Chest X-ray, PA view. Patient: 64 years old, sex M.
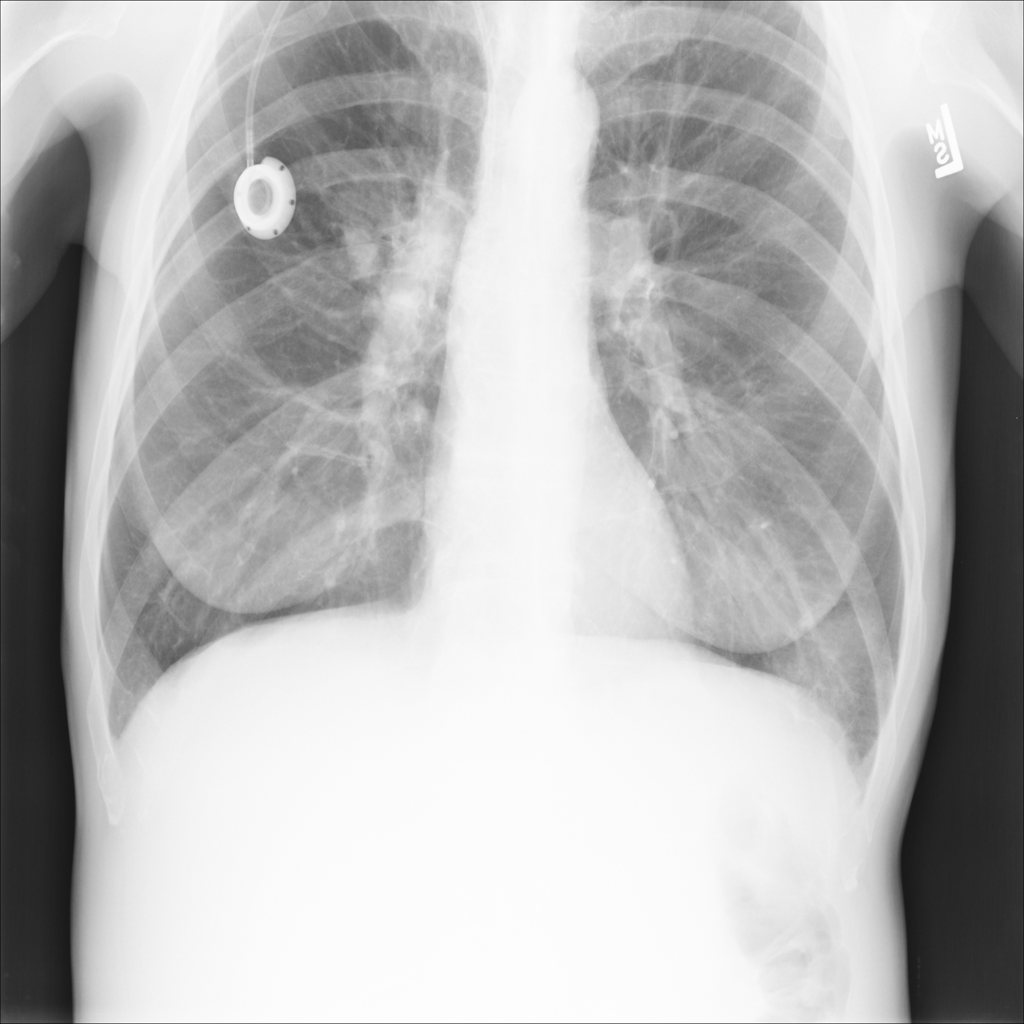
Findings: Mass